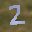
Label: 2